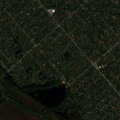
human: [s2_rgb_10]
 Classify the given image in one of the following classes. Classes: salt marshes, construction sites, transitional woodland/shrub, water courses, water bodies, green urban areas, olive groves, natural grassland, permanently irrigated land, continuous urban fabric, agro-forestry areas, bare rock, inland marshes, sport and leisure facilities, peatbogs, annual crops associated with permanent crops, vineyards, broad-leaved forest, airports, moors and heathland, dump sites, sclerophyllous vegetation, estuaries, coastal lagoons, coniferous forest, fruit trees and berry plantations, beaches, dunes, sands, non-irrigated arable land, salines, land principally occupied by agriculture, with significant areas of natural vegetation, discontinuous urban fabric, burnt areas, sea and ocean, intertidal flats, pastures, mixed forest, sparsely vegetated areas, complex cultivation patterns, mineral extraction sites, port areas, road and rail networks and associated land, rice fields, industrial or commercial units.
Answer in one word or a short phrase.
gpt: discontinuous urban fabric, coniferous forest, inland marshes